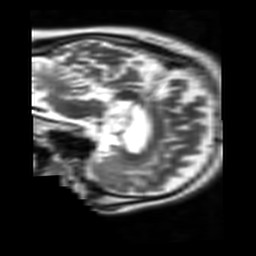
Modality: T2w
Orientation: sagittal
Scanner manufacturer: siemens
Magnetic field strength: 3 T
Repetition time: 6.15 s
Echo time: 0.086 s